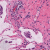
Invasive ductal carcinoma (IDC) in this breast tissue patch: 1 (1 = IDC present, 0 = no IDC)